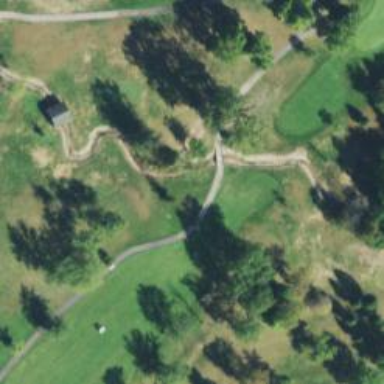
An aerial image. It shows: Golf hole.